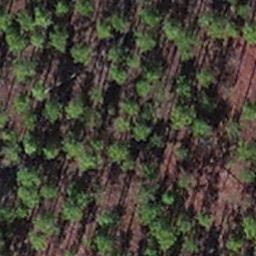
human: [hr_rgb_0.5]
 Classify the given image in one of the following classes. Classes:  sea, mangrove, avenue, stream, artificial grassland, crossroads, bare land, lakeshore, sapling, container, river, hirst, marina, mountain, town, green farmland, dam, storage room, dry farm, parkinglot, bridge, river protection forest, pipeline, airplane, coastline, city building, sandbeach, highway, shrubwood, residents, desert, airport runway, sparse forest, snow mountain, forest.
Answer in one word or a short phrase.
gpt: sapling